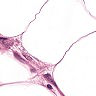
Metastatic tissue present: yes